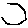
Label: hexagon